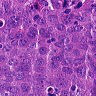
Metastatic tissue present: yes